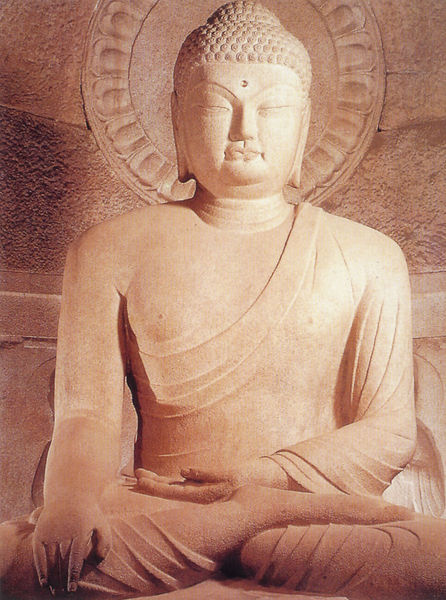
Titel: Sokkuram Buddha Skulptur
Standort: Kyongju, Sokkuram (AS - Korea - Kyongsangbuk-do)
Schlagwörter: kopf, sitzen, nase, wand, augen, falten, stein, hände, auge, gewand, mantel, sitzend, lippen, kreis, skulptur, statue, füße, ruhe, geschlossen, religion, asien, frieden, geschlossene augen, nimbus, heilig, drittes, osten, schneidersitz, lotus, händer, buddhismus, meditation, buddha, lotussitz, om, umhabg, fernosten